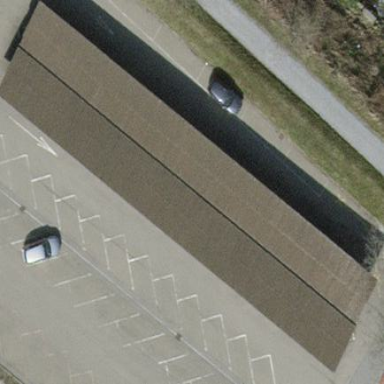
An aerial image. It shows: Carport structure.